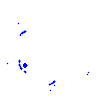
Particle: electron